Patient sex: M
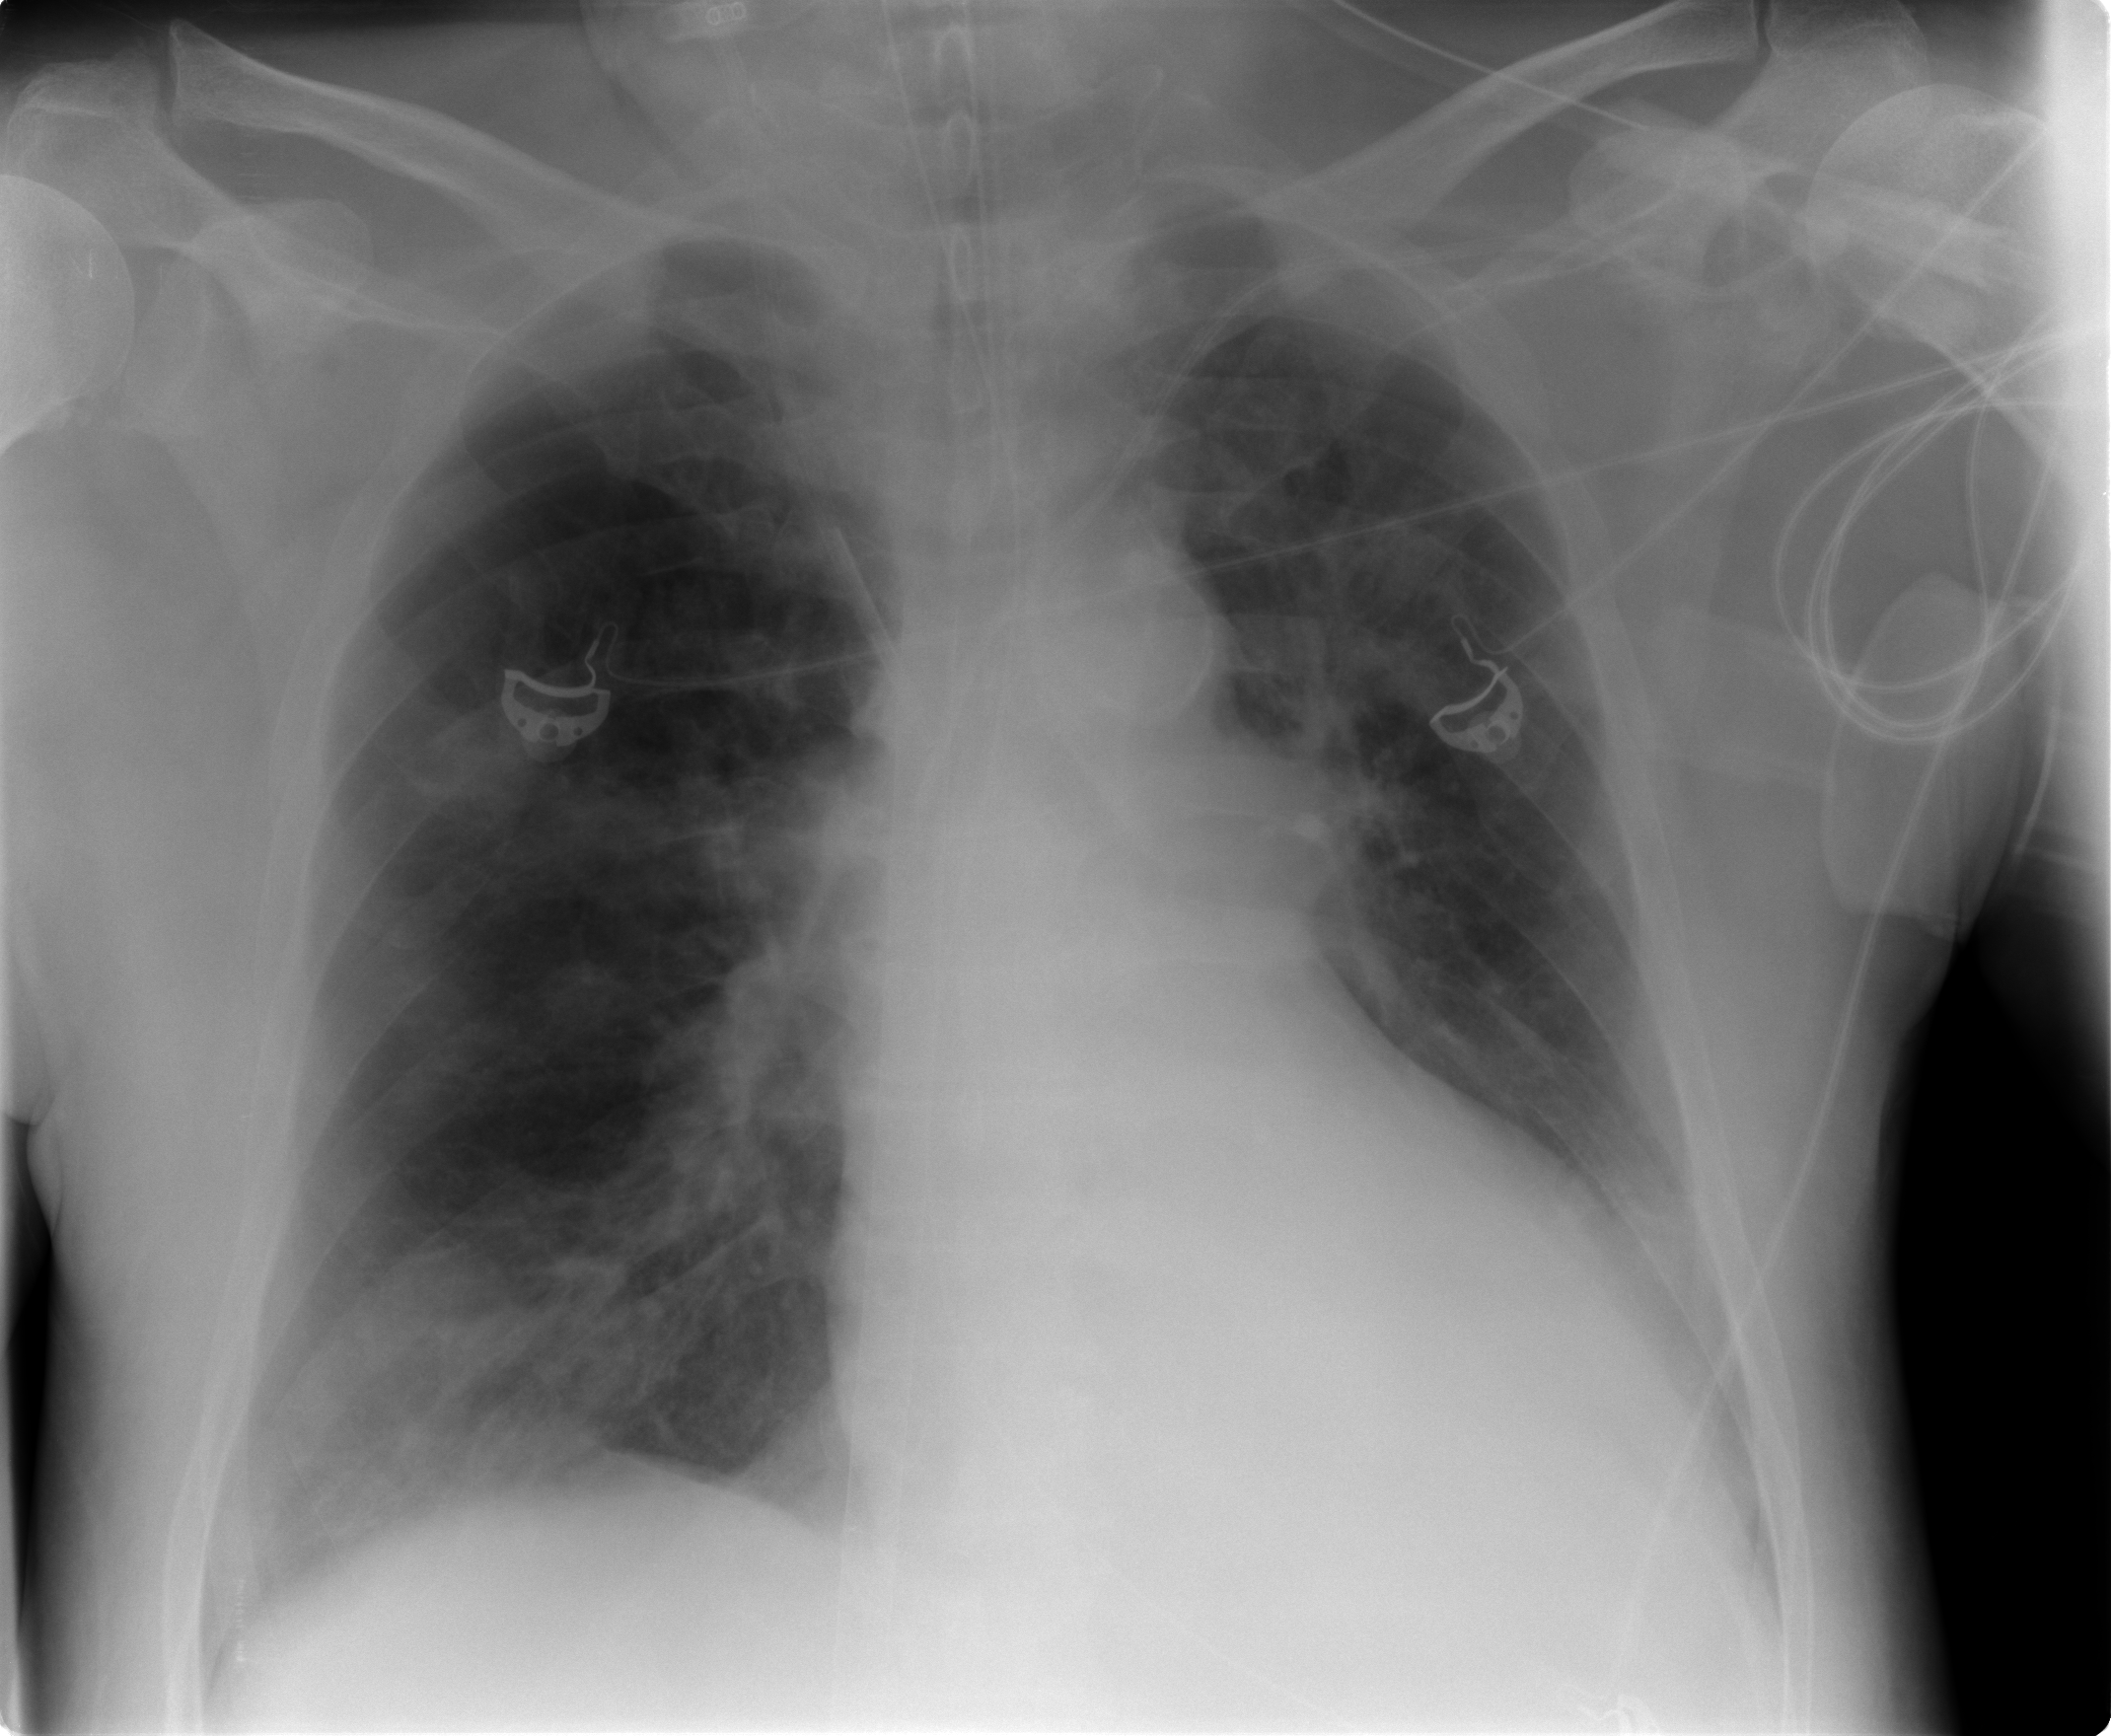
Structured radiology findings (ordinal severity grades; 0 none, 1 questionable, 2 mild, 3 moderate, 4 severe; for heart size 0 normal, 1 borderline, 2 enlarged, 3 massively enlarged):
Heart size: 2
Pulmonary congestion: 2
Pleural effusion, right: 2
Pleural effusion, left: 2
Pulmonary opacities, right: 2
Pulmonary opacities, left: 2
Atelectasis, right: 3
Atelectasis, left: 3